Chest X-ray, AP view. Patient: 23 years old, sex F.
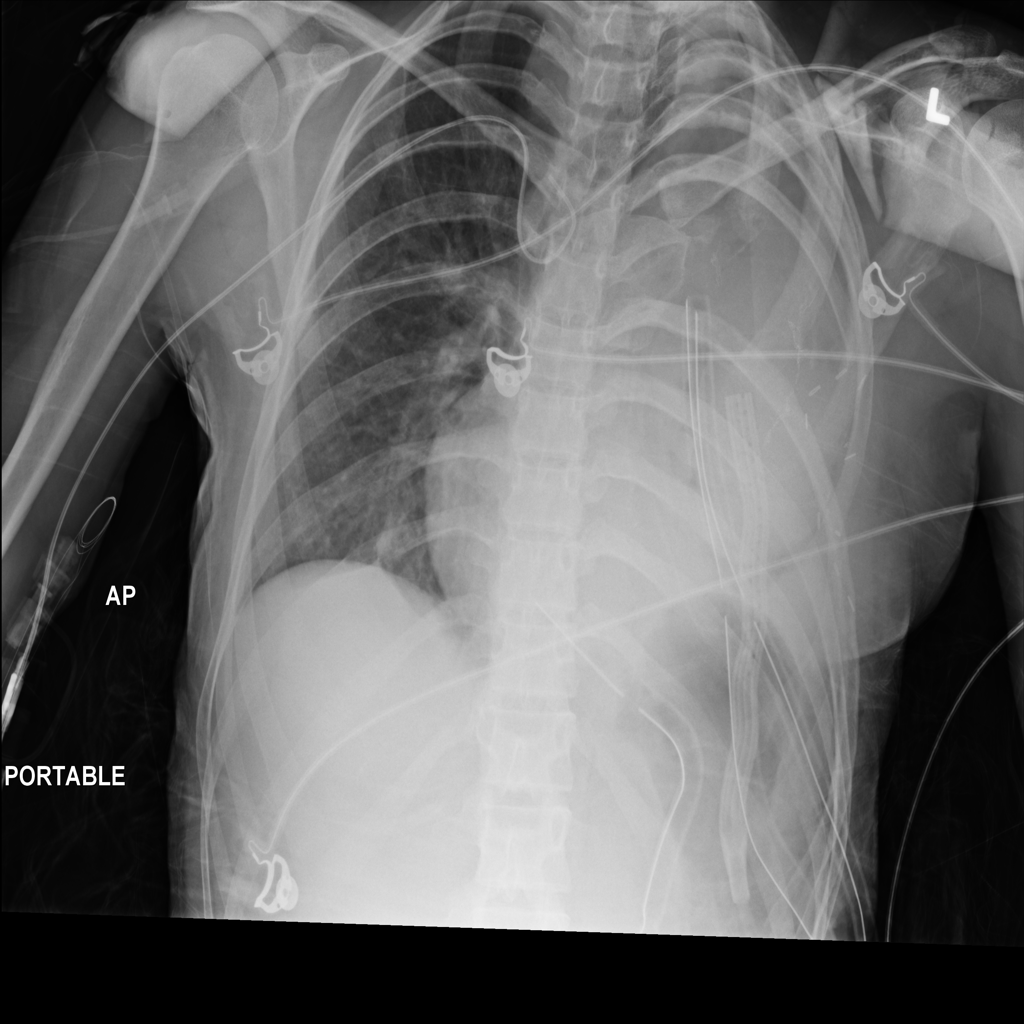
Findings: No Finding